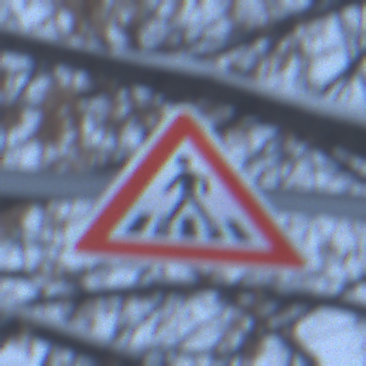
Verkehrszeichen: FussgaengerueberwegRechts
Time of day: Midday
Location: Outdoor (Nature)
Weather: Overcast
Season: Winter
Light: Natural